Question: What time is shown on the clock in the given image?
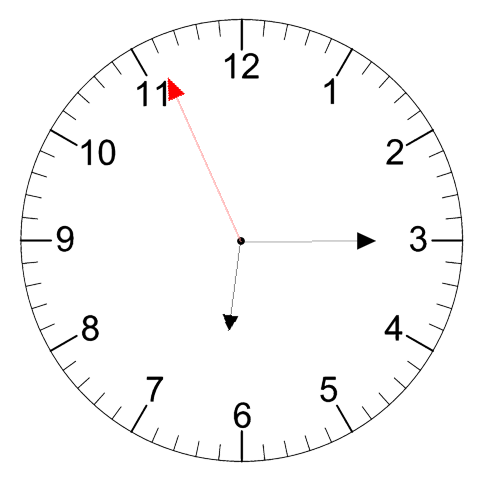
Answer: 06:14:56